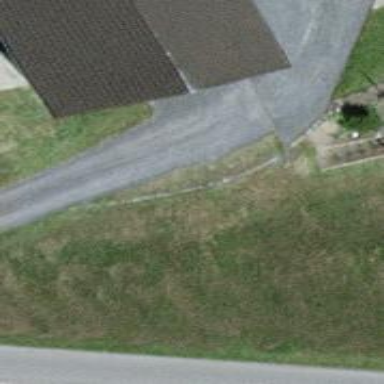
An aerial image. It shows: Driveway leading to service road.